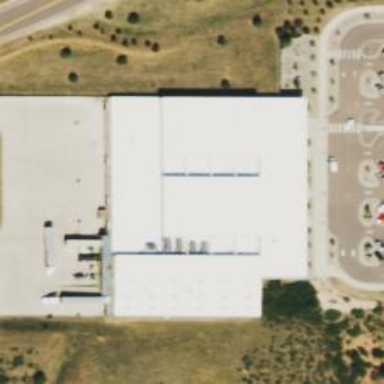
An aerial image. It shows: Supermarket.